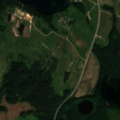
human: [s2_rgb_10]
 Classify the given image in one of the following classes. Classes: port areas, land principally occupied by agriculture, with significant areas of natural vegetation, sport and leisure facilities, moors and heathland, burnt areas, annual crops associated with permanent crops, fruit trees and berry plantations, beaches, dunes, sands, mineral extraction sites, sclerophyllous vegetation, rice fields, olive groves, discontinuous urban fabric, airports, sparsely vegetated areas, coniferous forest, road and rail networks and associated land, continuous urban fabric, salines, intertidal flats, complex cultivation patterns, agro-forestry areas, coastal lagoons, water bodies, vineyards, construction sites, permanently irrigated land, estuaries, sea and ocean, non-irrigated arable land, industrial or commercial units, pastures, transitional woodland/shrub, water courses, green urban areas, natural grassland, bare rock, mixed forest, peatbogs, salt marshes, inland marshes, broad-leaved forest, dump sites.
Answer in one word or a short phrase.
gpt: non-irrigated arable land, pastures, complex cultivation patterns, broad-leaved forest, mixed forest, transitional woodland/shrub, water bodies